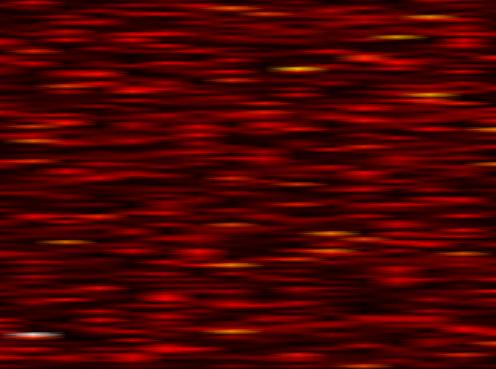
Label: FOFDM